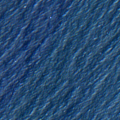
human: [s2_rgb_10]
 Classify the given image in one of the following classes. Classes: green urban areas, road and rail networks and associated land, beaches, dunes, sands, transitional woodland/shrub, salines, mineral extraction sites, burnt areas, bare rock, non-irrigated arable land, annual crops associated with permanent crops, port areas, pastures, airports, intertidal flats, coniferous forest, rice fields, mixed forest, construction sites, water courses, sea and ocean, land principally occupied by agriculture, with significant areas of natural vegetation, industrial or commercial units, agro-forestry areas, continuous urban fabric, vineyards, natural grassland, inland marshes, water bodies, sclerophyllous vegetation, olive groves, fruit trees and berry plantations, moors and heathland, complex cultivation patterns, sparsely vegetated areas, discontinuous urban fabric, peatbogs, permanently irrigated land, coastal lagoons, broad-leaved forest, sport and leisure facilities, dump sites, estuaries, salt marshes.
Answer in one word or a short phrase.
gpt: sea and ocean